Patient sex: F
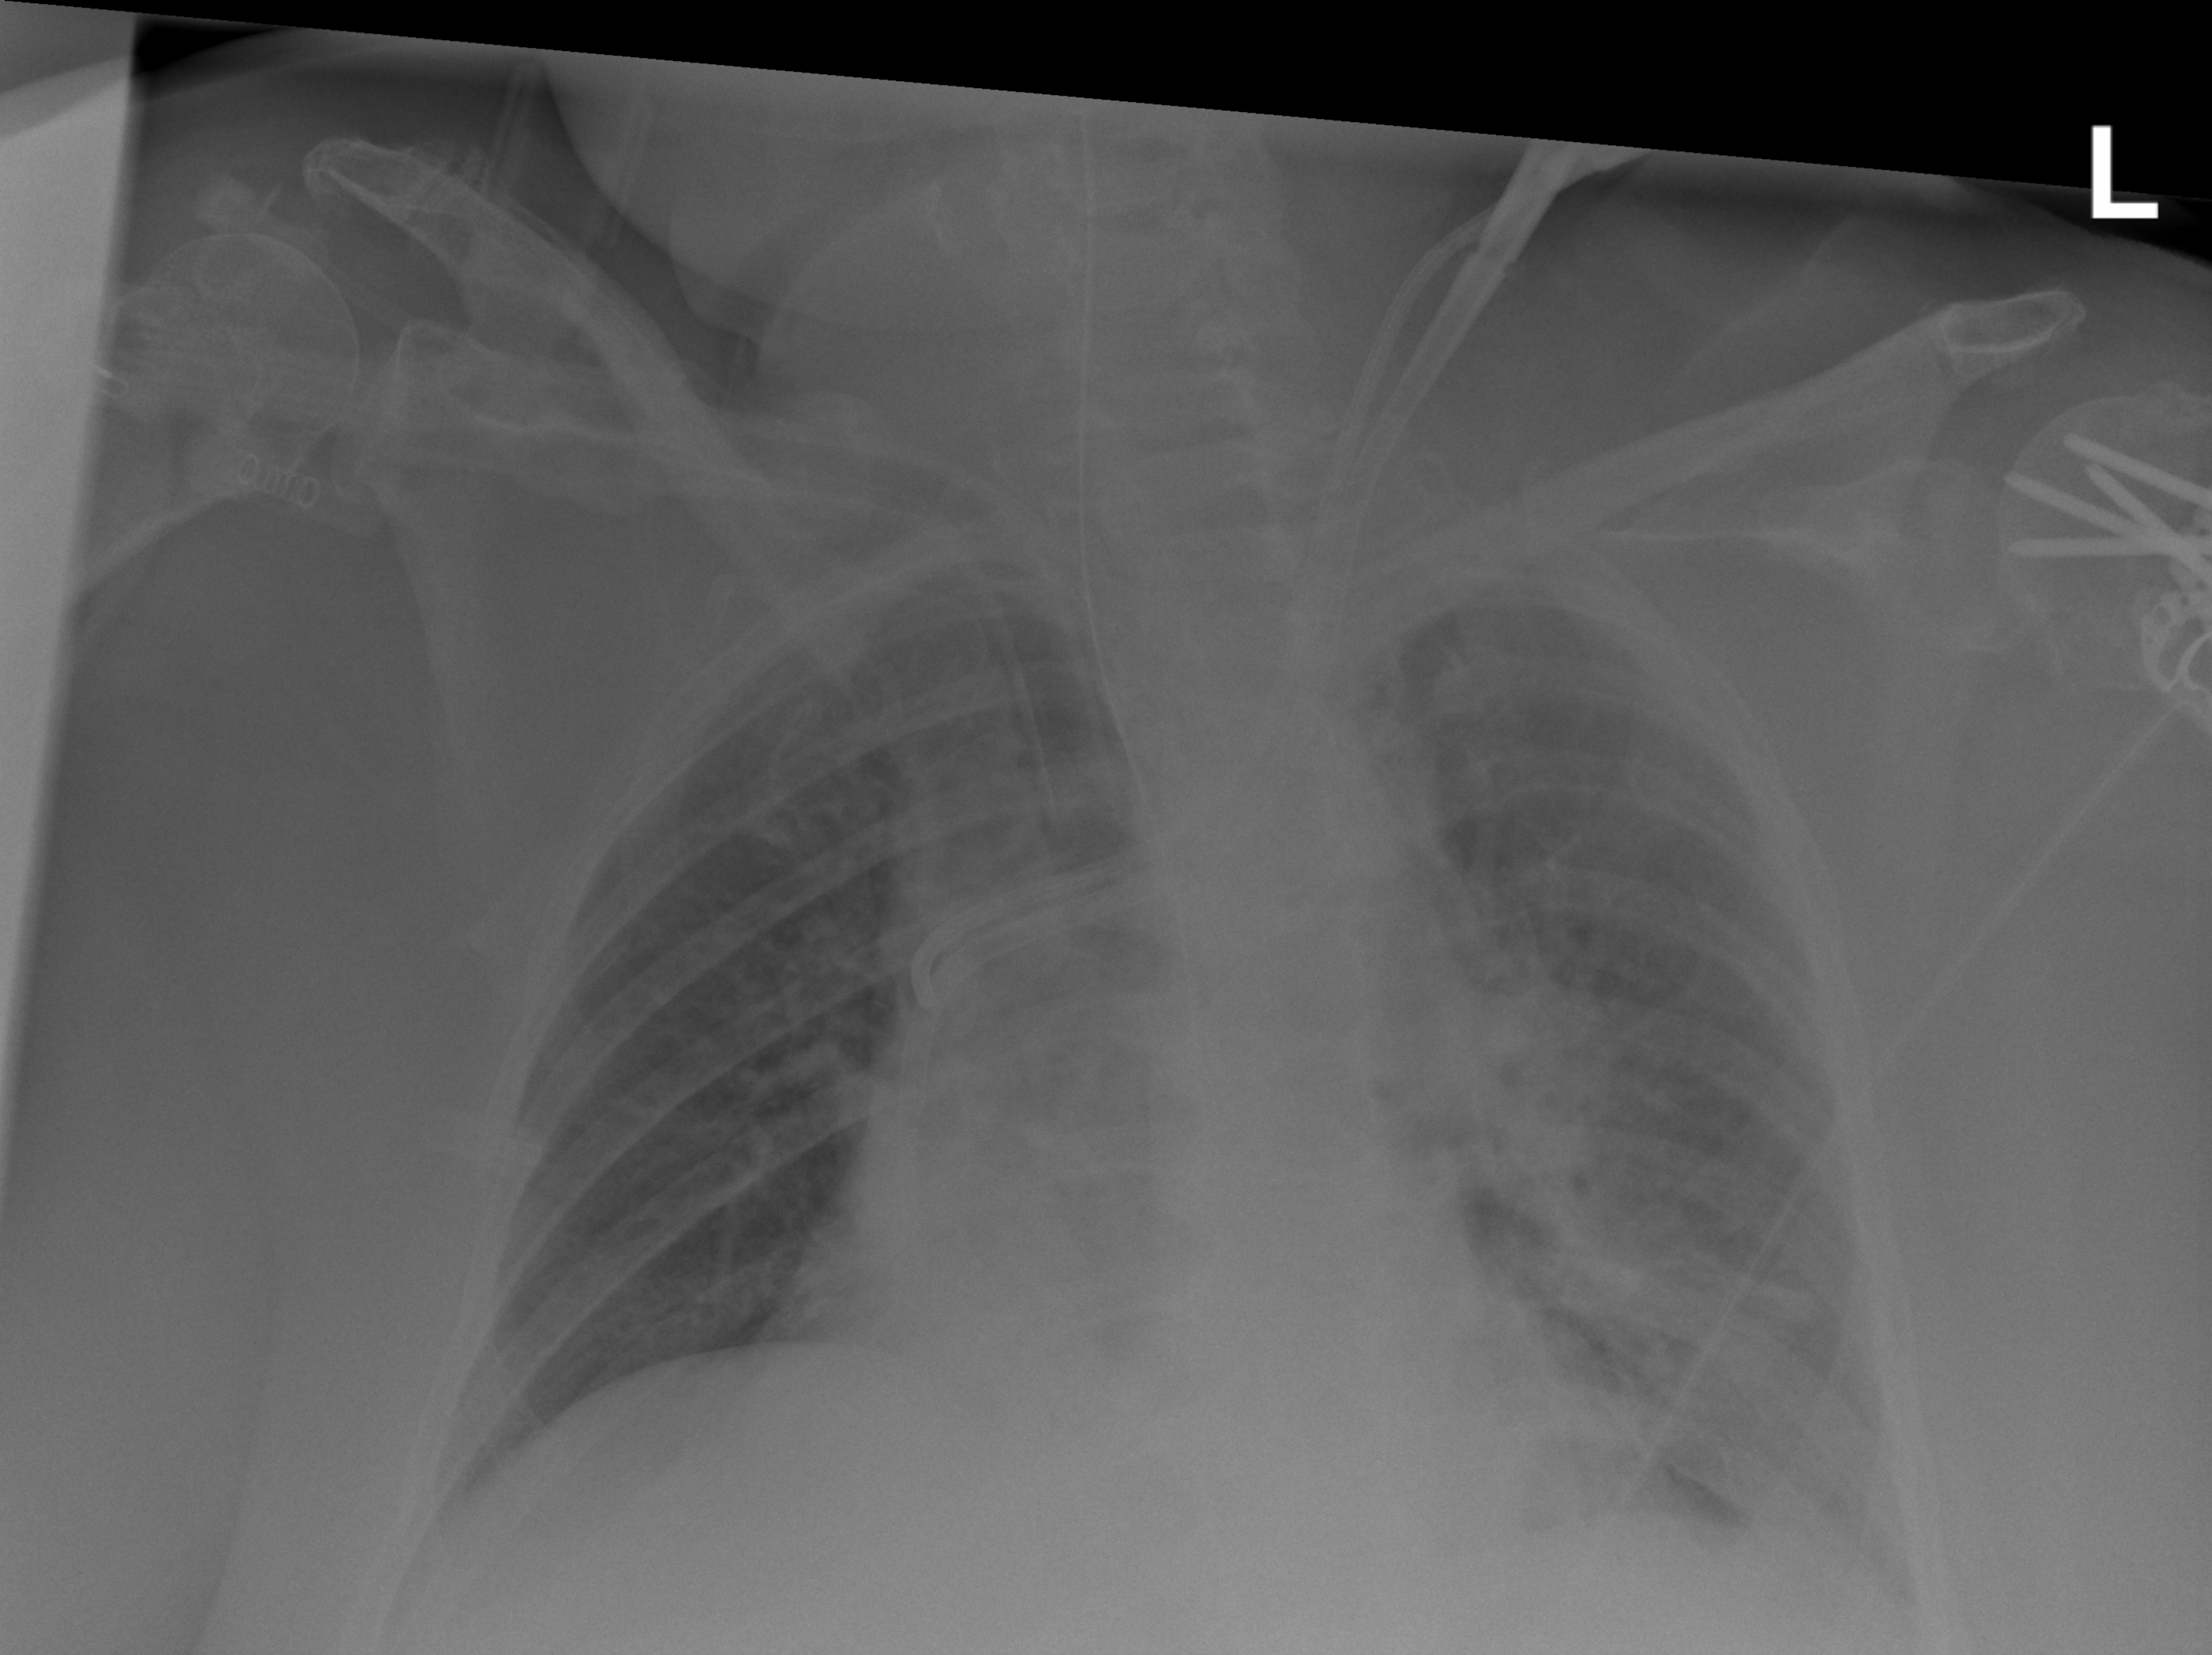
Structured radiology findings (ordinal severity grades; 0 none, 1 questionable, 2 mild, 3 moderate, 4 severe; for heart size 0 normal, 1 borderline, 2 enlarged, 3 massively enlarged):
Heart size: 2
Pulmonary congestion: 2
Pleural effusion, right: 1
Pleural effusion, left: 1
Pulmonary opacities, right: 0
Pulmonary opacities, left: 2
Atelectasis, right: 2
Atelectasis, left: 2